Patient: sex M, age 51
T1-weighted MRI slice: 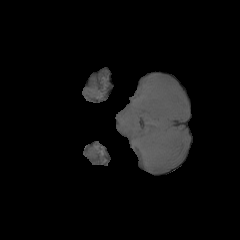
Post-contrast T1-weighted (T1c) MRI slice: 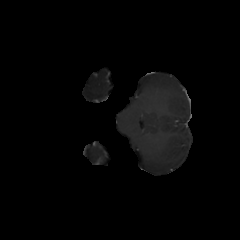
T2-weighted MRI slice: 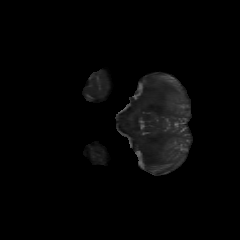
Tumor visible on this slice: no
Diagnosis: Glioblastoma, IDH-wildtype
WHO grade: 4